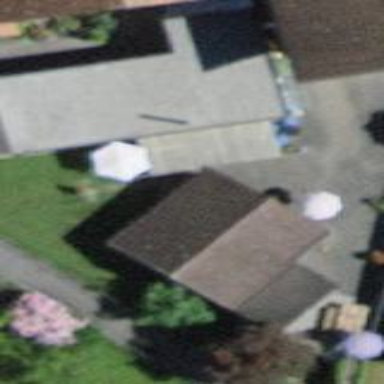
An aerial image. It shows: Garage.